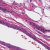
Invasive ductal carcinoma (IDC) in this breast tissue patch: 0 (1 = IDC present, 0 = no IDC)